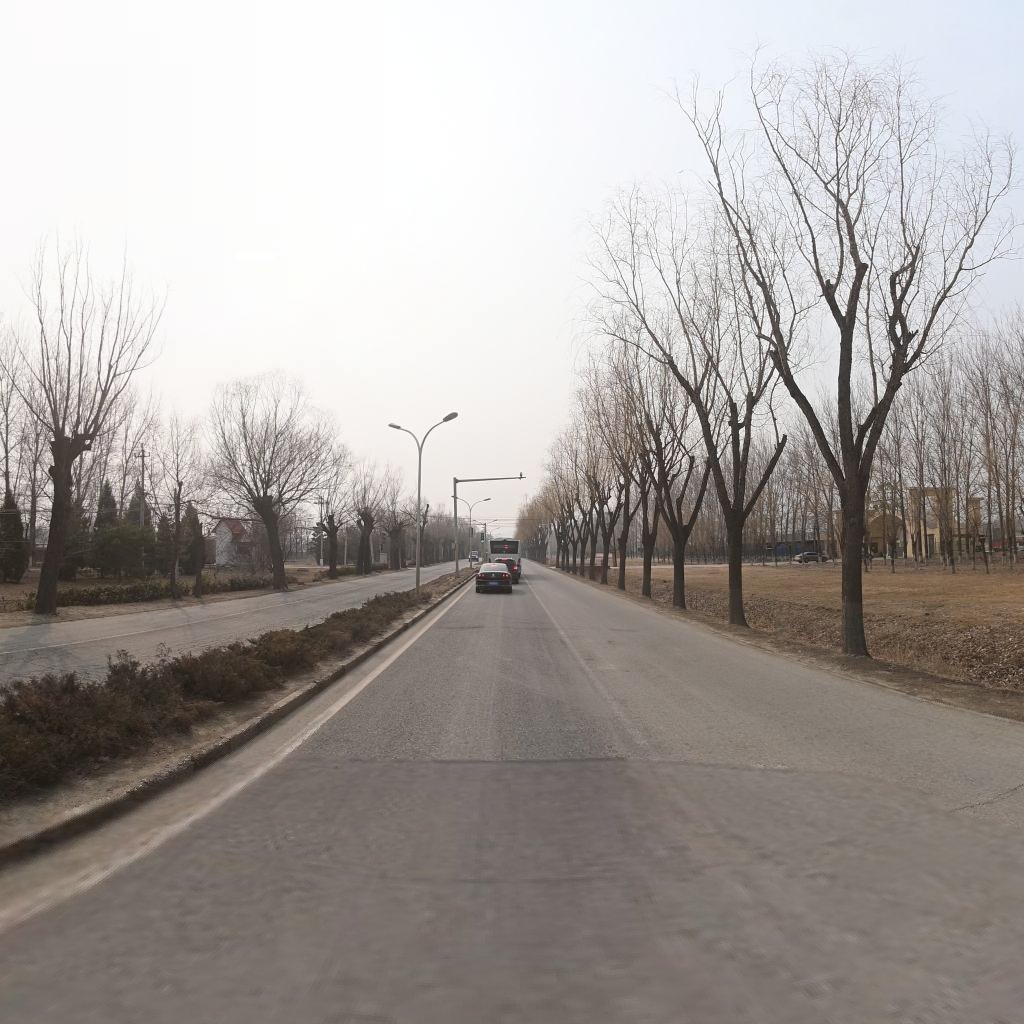
Region: Haidian
Road damage annotations: transverse crack